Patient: sex M, age 81
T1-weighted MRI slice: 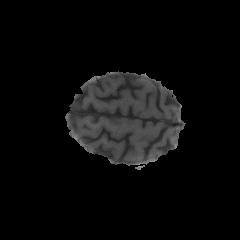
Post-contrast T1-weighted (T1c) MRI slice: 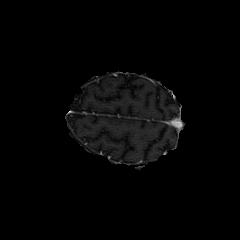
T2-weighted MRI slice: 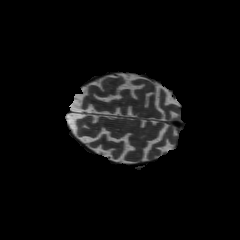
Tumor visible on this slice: no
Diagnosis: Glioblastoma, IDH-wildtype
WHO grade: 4